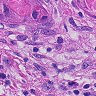
Metastatic tissue present: yes